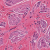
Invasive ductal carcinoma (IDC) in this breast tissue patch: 0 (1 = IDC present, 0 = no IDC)